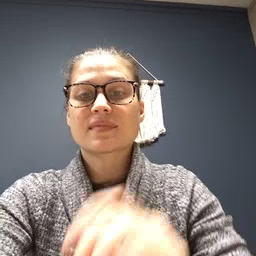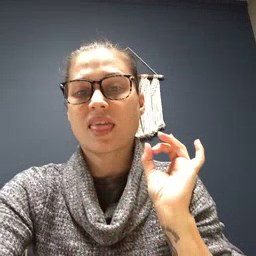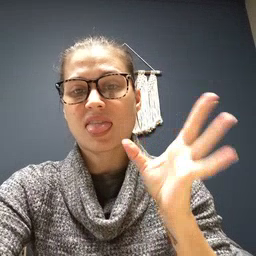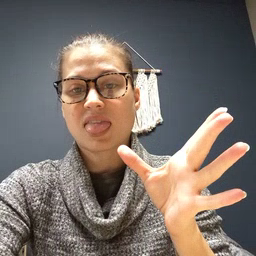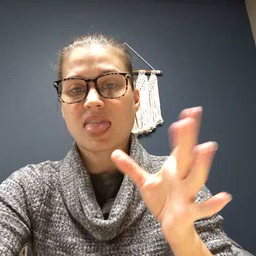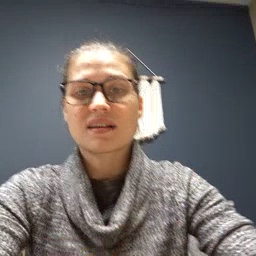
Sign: yucky